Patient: sex M, age 43
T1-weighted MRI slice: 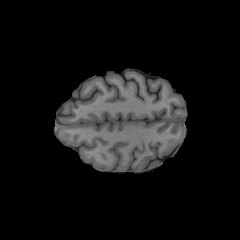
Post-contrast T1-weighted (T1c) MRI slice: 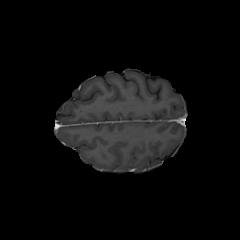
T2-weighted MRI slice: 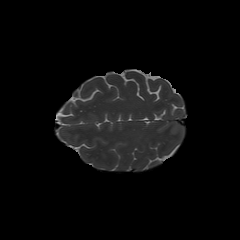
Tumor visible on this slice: no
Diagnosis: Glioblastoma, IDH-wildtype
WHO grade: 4